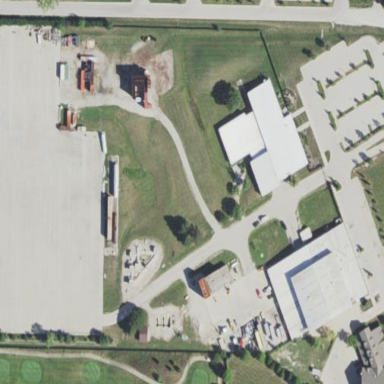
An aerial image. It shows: Training facility for police and fire departments.